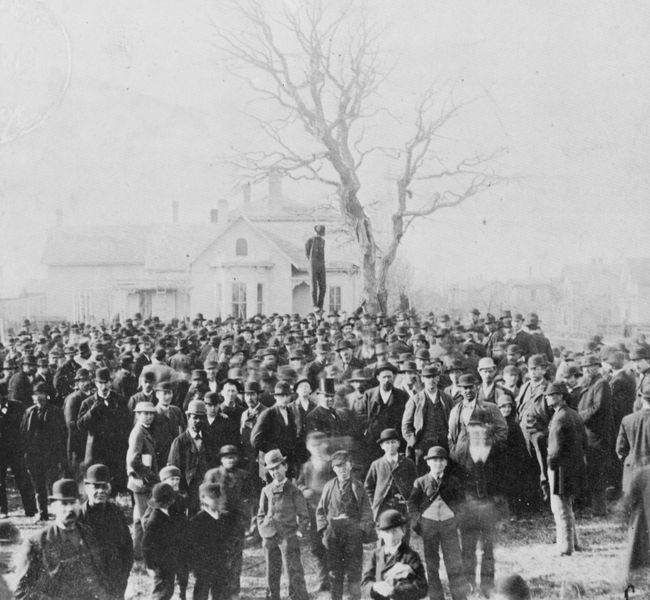
Titel: Ein Opfer der amerikanischen Lynchjustiz
Künstler: Amerikanischer Photograph
Standort: USA
Institution: Sammlung Culver Pictures
Schlagwörter: baum, gruppe, himmel, schatten, weiß, menschen, äste, grau, hut, hüte, licht, männer, schwarz, straße, gebäude, haus, herren, masse, menge, versammlung, zylinder, anzug, anzüge, bärte, schnurrbart, hinrichtung, tod, toter, häuser, zweige, kamin, kamine, schule, jungen, dorf, giebel, kahl, winter, amerika, platz, jacket, foto, fotografie, photographie, melone, hängen, seil, schwarzweiß, volk, gruppenbild, menschenmenge, photo, ermordung, gemeinde, aufgehängt, schüler, hängung, aufnahme, schulhaus, urteil, exekution, galgen, menchen, gehängter, gehenkter, erhängter, gehenkt, versammlunbg, lynch, 1890, erhängte, lynchung, 1922, hangman, dorfgemeinschaft, lynchmord, erängen